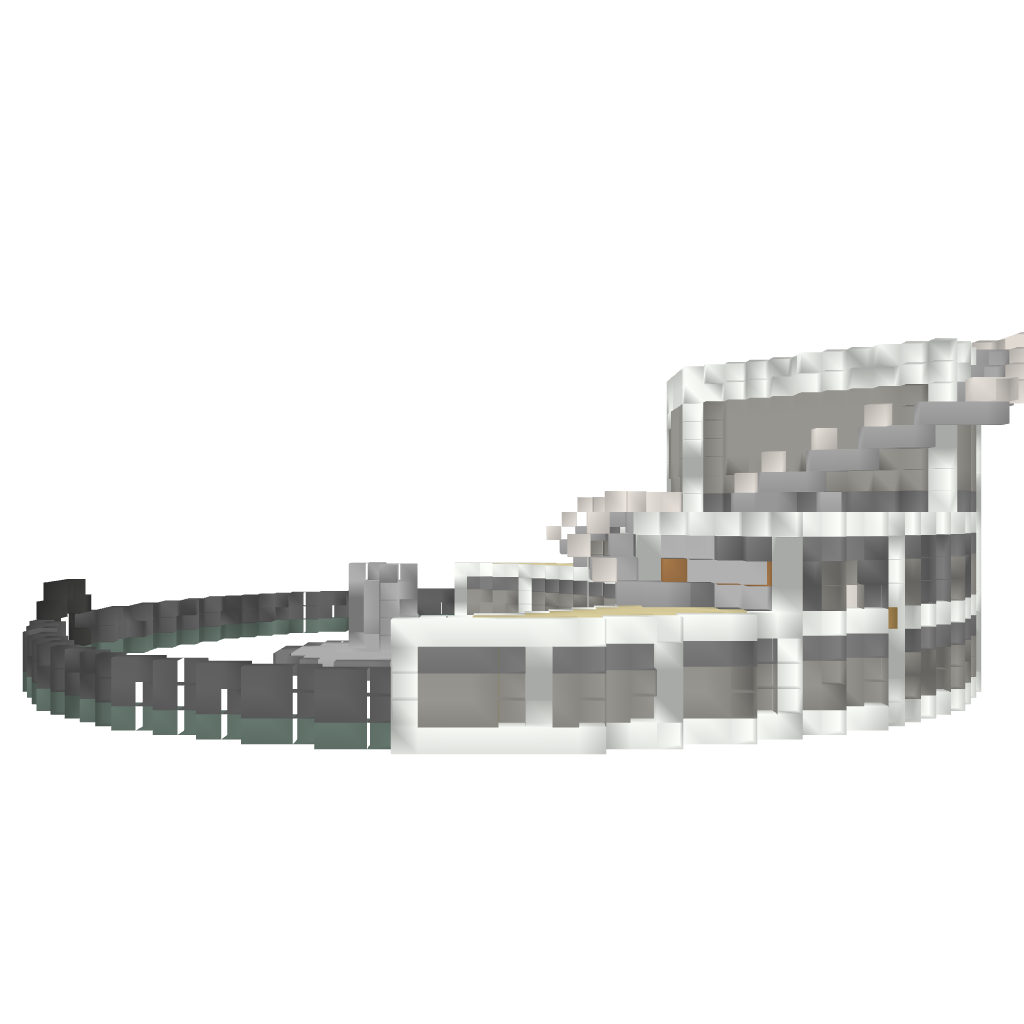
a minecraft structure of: Modern house by Zertoren3132